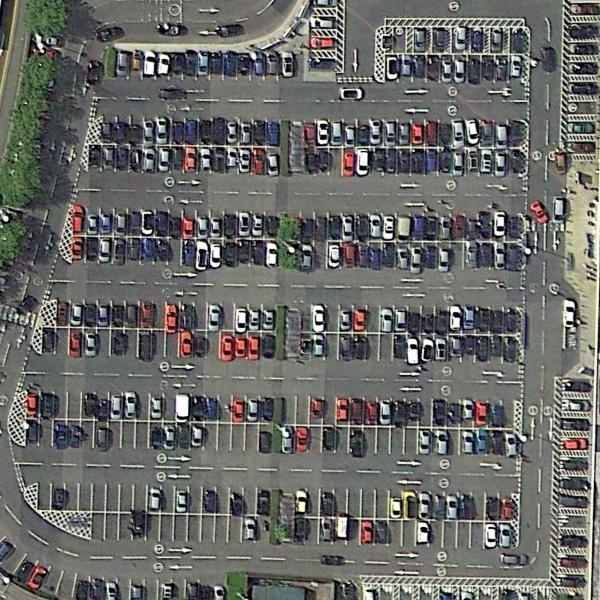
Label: Parking